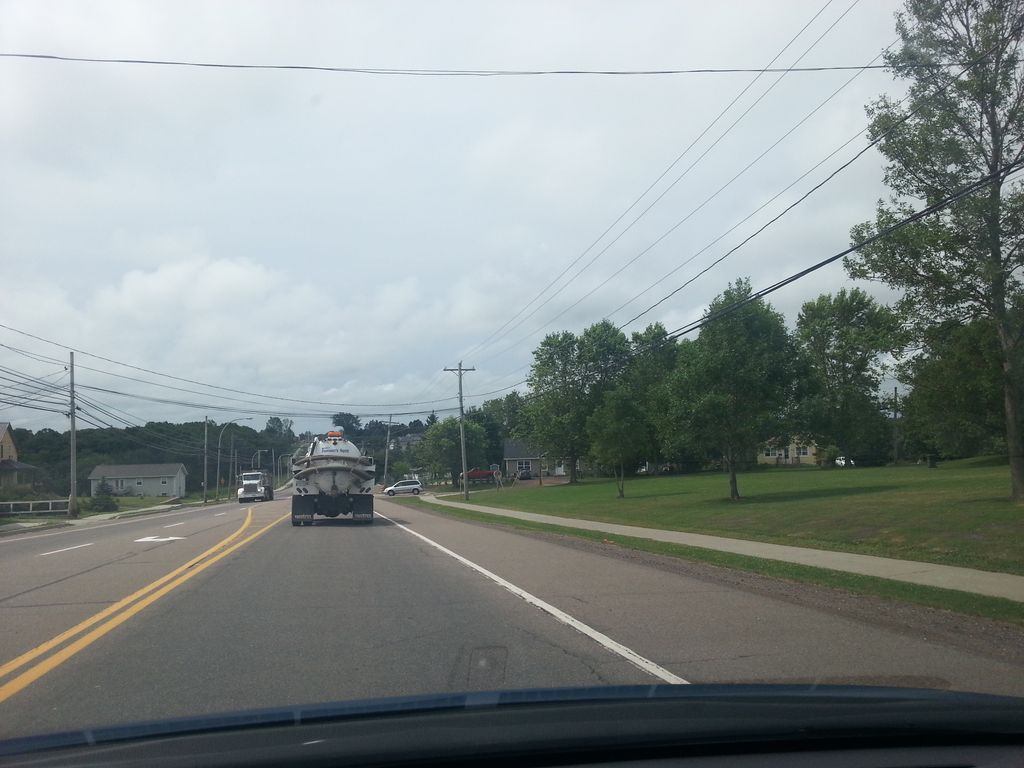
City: charlottetown